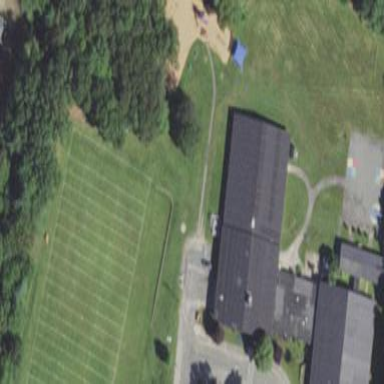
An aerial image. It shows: School building.